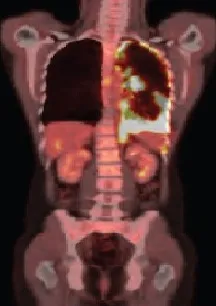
PET-CT showing evidence of the presence of pleural thickening and increase of radiopharmaceutical capture.
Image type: radiology (pet)